Question: There are very many topics which touch upon obtaining different values from a DB but I think none quite takes this specific case into consideration. I can't find anything which answers these keywords, so perhaps an explanation of the issue will have more success.
I have a table much like this one:
'''
| ID | Name | Location | Color | ...
============================================
| 1 | Apple | Cupboard | Red |
| 2 | Banana | Fridge | Yellow |
| 3 | Lemon | Fridge | Yellow |
| 4 | Kiwi | Drawer | Green |
| 5 | Orange | Basket | Orange |
| 6 | Peach | Drawer | Orange |
| 7 | Grapes | Fridge | Purple |
| 8 | Lime | Basket | Green |
'''
As can be seen, there are several fruit values ordered just the way they were input to the DB. So their ID's won't help us much, as they promise no true organization of the fruits and their info.
What I'm doing is bringing them out of the DB according to location. All is well to this point. However, it's not as easy as that. I'm using jQuery Masonry to distribute my data blocks across the page, and I want the visitor to be able to view samples of fruits in each location intercalated one with the other.
Let's imagine this table had 100+ items. If I just order them alphabetically according to location, for example, an average viewer will get bored and run off before he or she gets to those items in the "Fridge" location, for instance. So I really need to intercalate these values.
Now, I've attempted this at the level of the MySQL query but there doesn't seem to be any 'SELECT' code that allows for intercalation. Now I'm thinking that if I extract all values from each location and set them each within a separate array I can then perhaps unite rows with the same # and put them one after the other.
For instance, I get Array A with Orange and Lime, then Array B with Apple, then Array C with Kiwi and Peach, and then Array D with Banana, Lemon, and Grapes. So Orange, Apple, Kiwi, and Banana will all be 1 in their respective arrays. Somehow, I could perhaps call all 1s and put them side by side so that it prints our 4 data blocks, each with all the info that belongs to each of these fruits in all respective rows 1. Then, I could do the same for all respective rows 2, 3, etc., etc.
However, I'm stuck at this point. I've tried coming up with a couple of codes to do this but I get to the point where I have all individual locations queried from MySQL, then set to individual arrays and, then, separated into individual sub-arrays... but how do I "pair up" these individual arrays by number?
I'm not sure if this has been the clearest explanation possible... Sorry about that. But I do hope you'll understand and somebody might be able to give me a hand.
Perhaps, in lieu of more clarity on the explanation side, I can show you what I would like to obtain at the end of all this, which is all values intercalated by location (ordered 'ASC' with the exception of "Cupboard", which will come first of all) and sub-ordered by ID 'DESC':
<URL>
Never mind! Yay! Got the rep points I needed to post an image. Thanks!

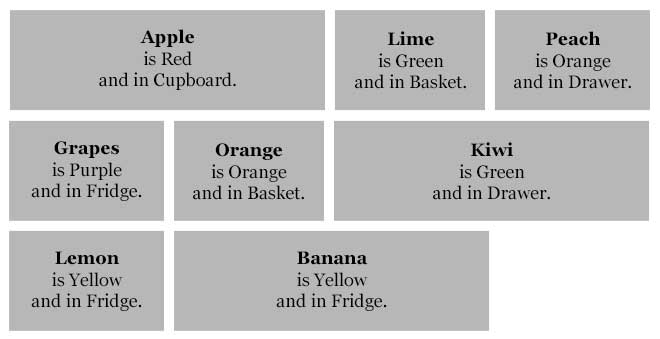
Answer: Get the values from the DB and put them in an array where you set the location as key. You can iterate through the location/keys then and pick one item per location/key with array_shift():
'''
<?php
$set['cupboard'] = array('apple');
$set['basket'] = array('orange', 'lime');
$set['drawer'] = array('kiwi', 'peach');
$set['fridge'] = array('banana', 'lemon', 'grapes');
$locations = array_keys($set);
$found=true;
while($found) { //as long as there are fruits in at least one array
$found = false;
foreach($locations as $row) { //go through all arrays
$fruit = array_shift($set[$row]); //get the first fruit of the array and delete it from the array
if(isset($fruit)) { //there is a fruit
$finalArr[] = $fruit." ($row)"; //add the fruit to the final array
$found = true; //I found a fruit so keep going
}
}
}
var_dump($finalArr);
//Output array(8) { [0]=> string(16) "apple (cupboard)" [1]=> string(15) "orange (basket)" [2]=> string(13) "kiwi (drawer)" [3]=> string(15) "banana (fridge)" [4]=> string(13) "lime (basket)" [5]=> string(14) "peach (drawer)" [6]=> string(14) "lemon (fridge)" [7]=> string(15) "grapes (fridge)" }
?>
'''
Hope this helps.
EDIT: Here a version, which works with whole DB-rows
'''
<?php
$dbresult = mysqli_query($dblink, 'SELECT * FROM yourtable');
while ($dbrow = mysqli_fetch_array($dbresult, MYSQLI_ASSOC)) {
$set[$dbrow['Location']][] = $dbrow;
}
$locations = array_keys($set);
$found=true;
while($found) { //as long as there are fruits in at least one array
$found = false;
foreach($locations as $row) { //go through all arrays
$fruitArr = array_shift($set[$row]); //get the first fruit of the array and delete it from the array
if(isset($fruitArr)) { //there is a fruit
$finalArr[] = $fruitArr; //add the whole fruit-array (= row from DB) to the final array
$found = true; //I found a fruit so keep going
}
}
}
'''